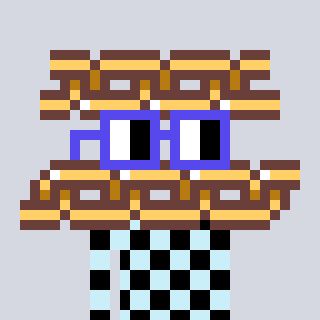
a pixel art character with square blue glasses, a chain-shaped head and a cold-colored body on a cool background